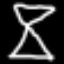
Label: hourglass